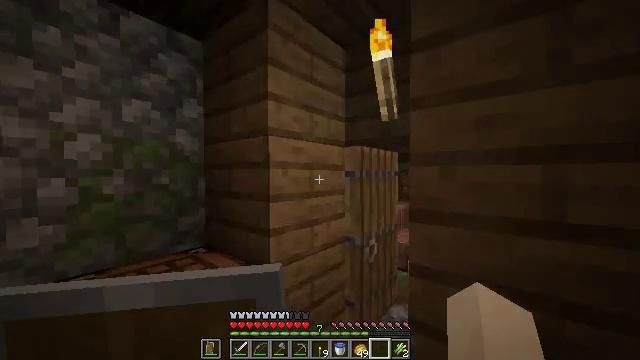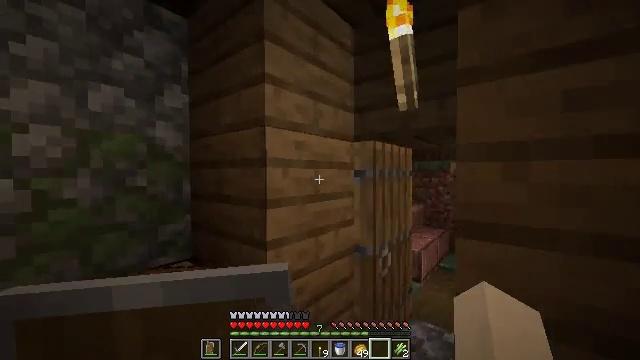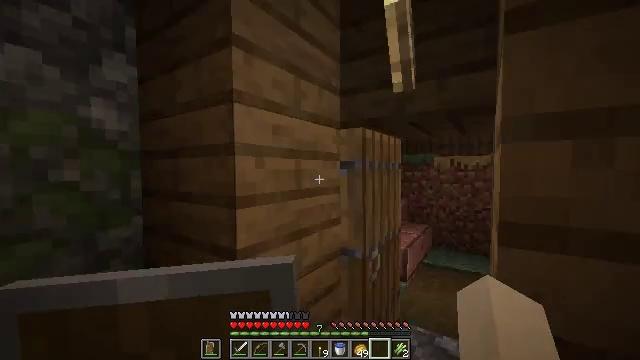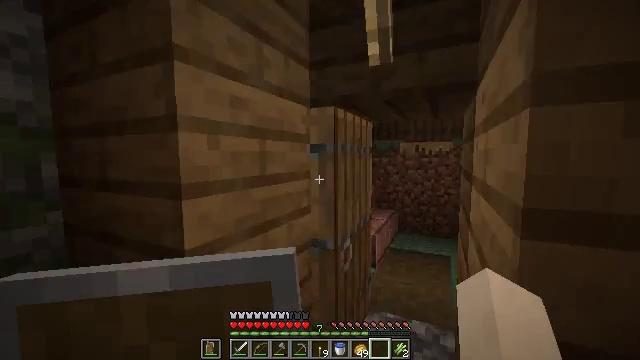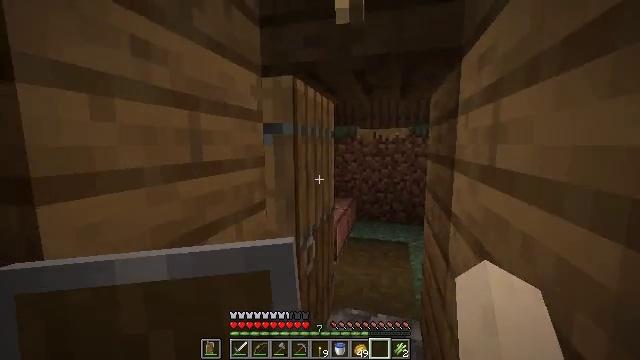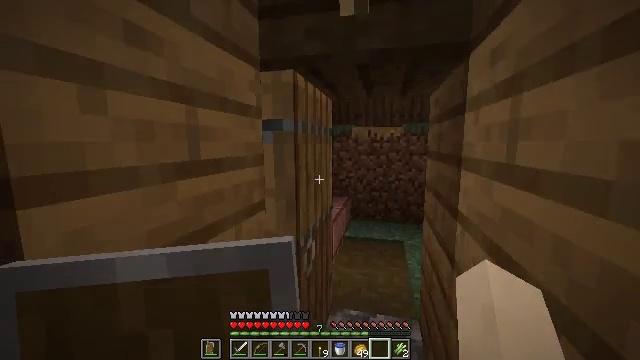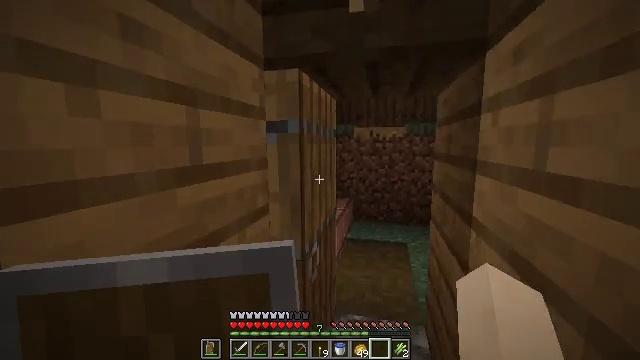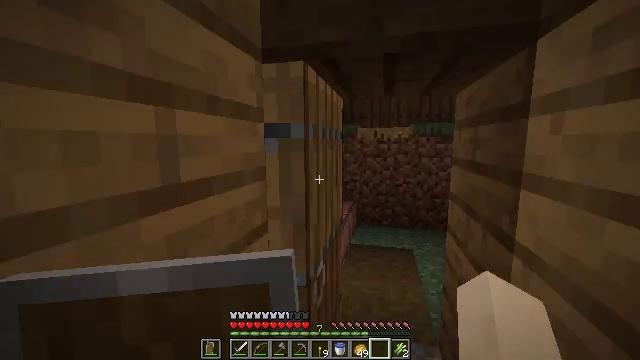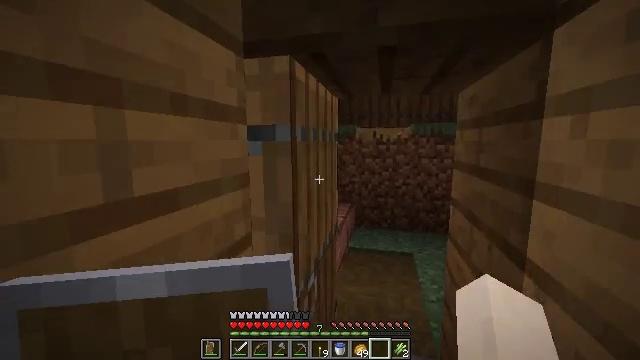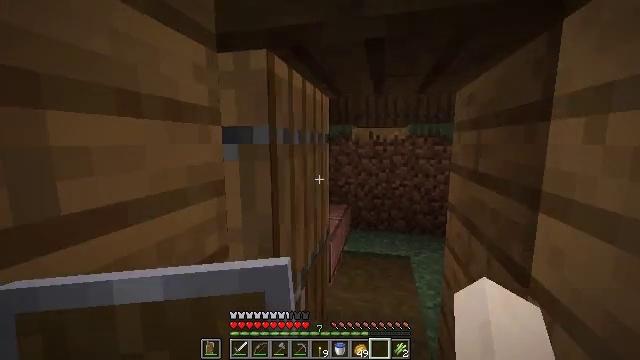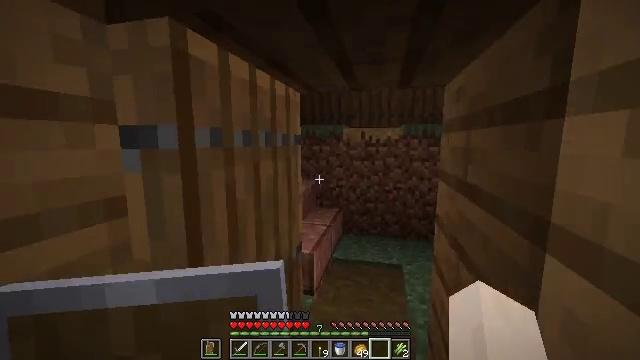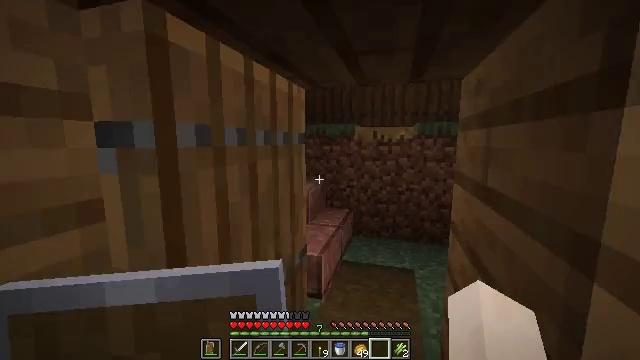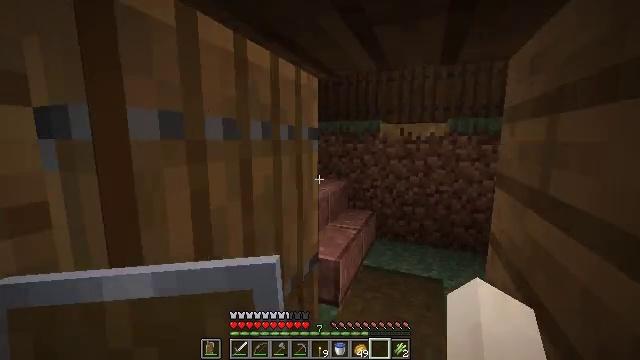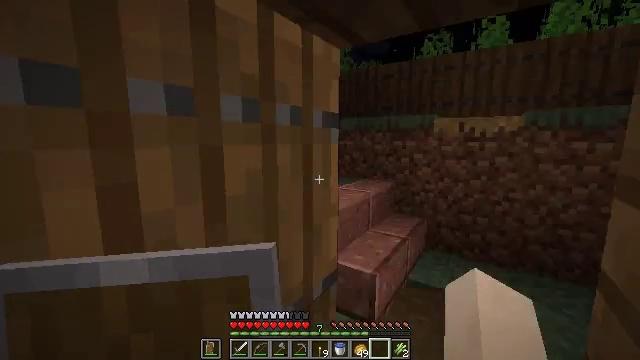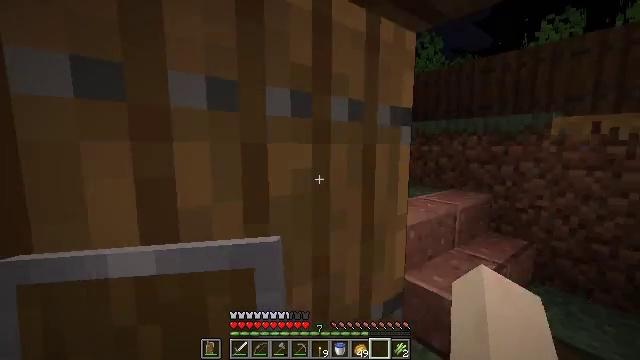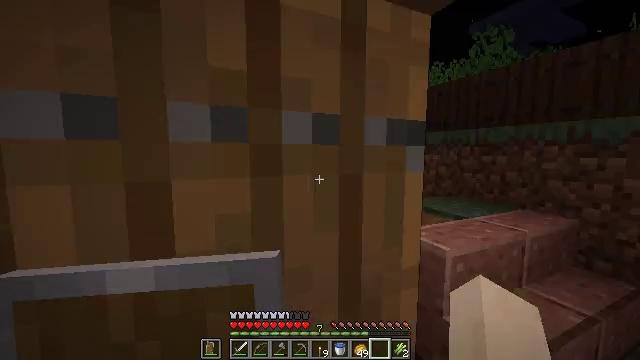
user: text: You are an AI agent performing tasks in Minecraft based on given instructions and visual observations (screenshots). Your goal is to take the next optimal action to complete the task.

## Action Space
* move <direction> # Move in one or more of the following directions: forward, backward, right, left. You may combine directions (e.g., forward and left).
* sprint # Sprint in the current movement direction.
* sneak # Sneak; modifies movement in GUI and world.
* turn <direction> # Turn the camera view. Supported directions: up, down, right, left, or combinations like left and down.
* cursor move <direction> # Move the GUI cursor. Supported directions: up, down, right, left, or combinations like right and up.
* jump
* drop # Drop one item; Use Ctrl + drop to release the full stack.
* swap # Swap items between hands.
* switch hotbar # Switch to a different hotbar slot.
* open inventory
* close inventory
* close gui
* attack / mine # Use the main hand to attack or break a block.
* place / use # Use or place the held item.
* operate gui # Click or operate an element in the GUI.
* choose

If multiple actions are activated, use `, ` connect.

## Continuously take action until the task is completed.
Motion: motion action
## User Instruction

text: Get the fletching table back into the inventory.
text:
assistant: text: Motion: move forward
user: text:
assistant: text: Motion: move forward, turn right and down
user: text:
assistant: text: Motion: move forward, turn right and down
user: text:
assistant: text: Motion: move forward, turn right and down
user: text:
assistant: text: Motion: move forward, turn right
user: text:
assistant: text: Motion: move forward
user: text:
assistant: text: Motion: move forward
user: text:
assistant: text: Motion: move forward and move right
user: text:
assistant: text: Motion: move forward and move right
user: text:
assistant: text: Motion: move forward and move right
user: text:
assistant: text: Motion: move forward and move right, turn left
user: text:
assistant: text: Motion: move forward and move right, turn left
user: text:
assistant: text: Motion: move forward and move right, turn left
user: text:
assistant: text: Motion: move forward and move right, turn left and up
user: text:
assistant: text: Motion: move forward and move right, turn left and up
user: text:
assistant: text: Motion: move forward and move right, turn left and up
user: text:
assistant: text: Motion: move right, turn left and up
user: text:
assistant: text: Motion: move back and move right, turn left and up
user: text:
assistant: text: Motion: move back and move right, turn left and up
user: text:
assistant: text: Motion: move back and move right, turn left and down, use / place
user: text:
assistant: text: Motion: move back and move right, use / place
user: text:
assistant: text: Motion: move back and move right, turn right and down
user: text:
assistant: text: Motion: move forward and move right, turn right and down
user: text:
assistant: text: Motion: move forward and move right, turn right and down
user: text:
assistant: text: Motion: move forward
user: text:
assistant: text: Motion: move forward
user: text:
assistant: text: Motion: move forward, sprint
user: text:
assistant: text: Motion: move forward, sprint
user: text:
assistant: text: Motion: move forward
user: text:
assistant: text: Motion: move forward